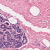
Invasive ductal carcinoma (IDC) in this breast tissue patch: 0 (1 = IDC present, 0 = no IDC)